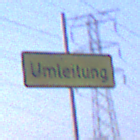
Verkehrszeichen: Umleitungsankuendigung
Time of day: SunriseSunset
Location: Outdoor (Nature)
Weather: Clear
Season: NotSpecified
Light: Natural